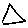
Label: triangle